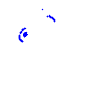
Particle: electron